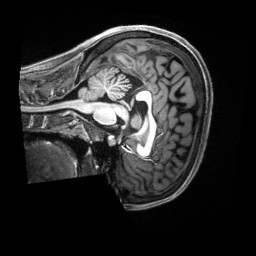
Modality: T1w
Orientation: sagittal
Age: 21
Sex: female
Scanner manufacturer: siemens
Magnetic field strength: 3 T
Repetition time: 2.5 s
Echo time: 0.00222 s